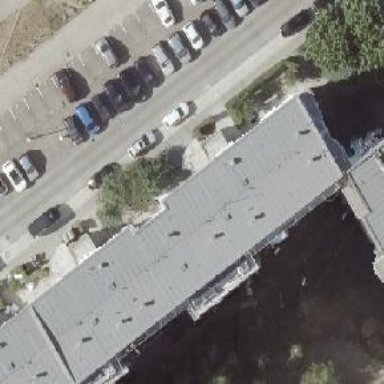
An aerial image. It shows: Residential building with flat roof. The roof is gray in color and made of tar paper.